Brain MRI, t1w sequence, axial 2D slice.
Patient: age 50, sex M, weight 90 kg, height 1.9 m
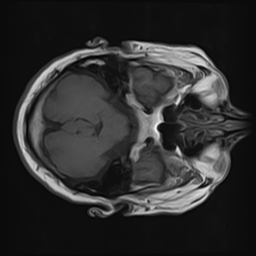